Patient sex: M
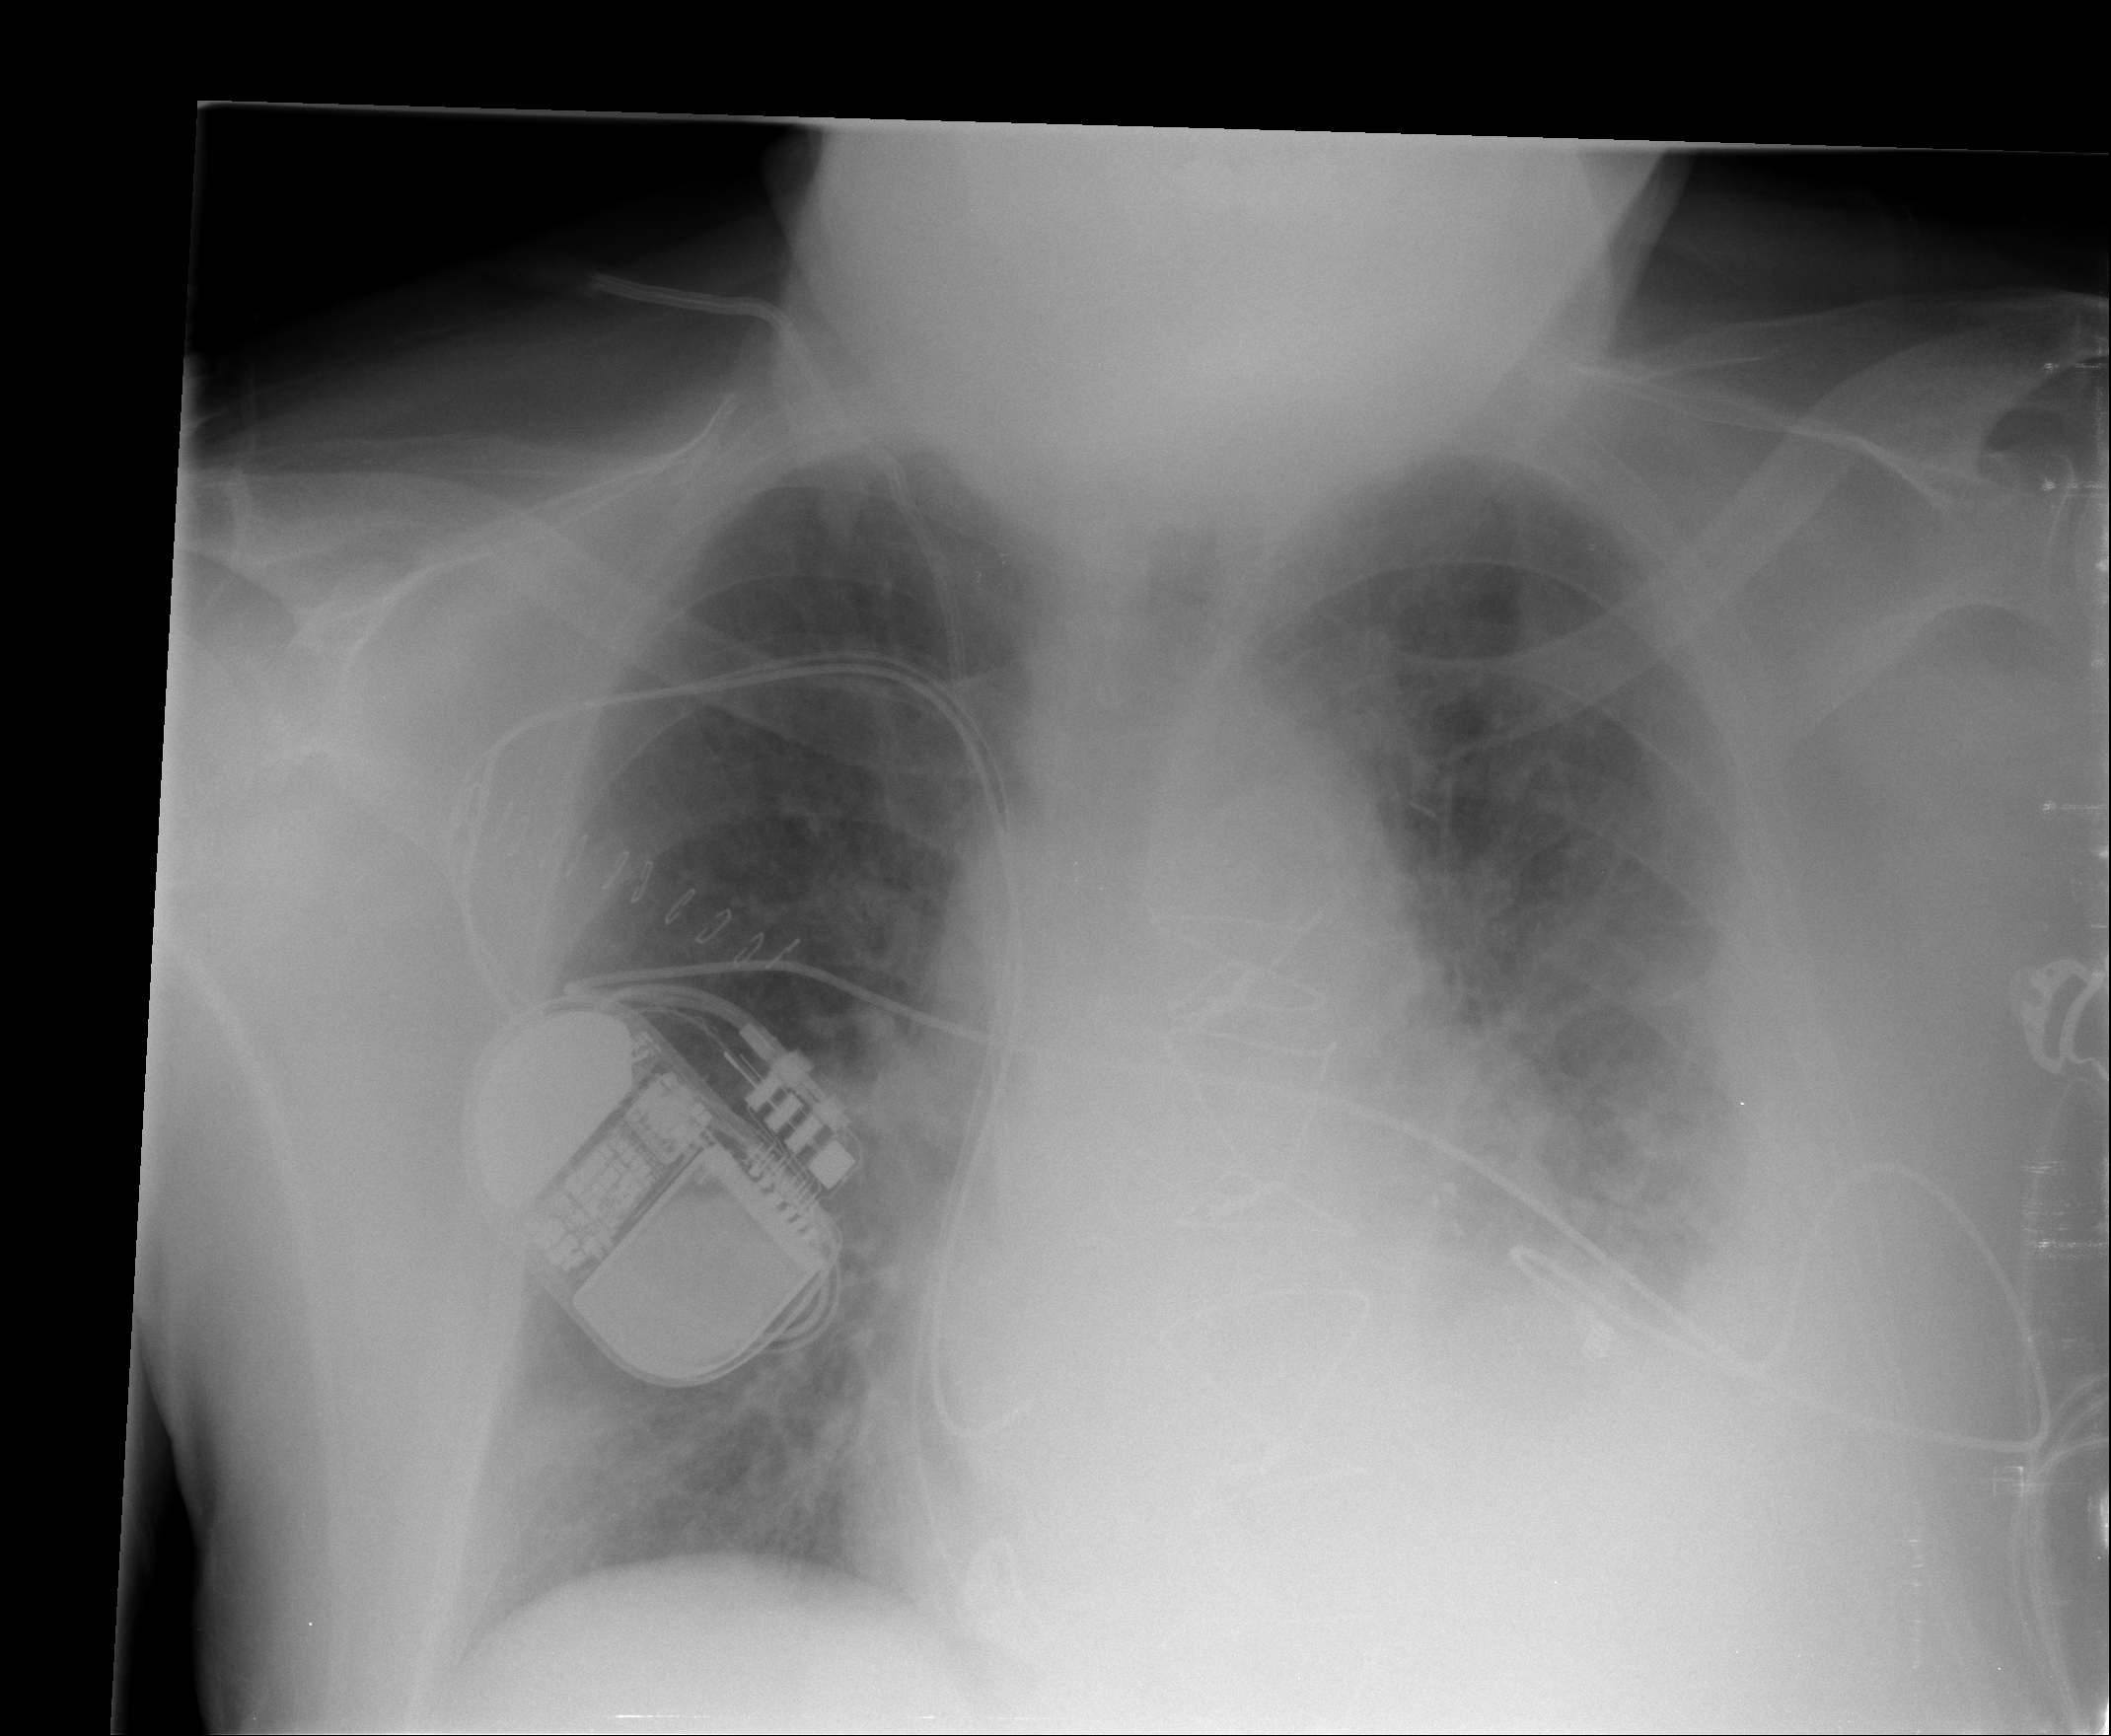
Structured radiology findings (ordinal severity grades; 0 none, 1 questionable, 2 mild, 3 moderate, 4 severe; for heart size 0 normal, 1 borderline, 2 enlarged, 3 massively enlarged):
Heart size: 2
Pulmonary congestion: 3
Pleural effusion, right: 2
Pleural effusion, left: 1
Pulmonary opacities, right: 1
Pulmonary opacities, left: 2
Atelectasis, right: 0
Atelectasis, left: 2